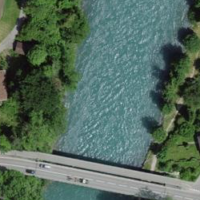
EUNIS habitat code: 15
Species observed at this site:
Prunus padus